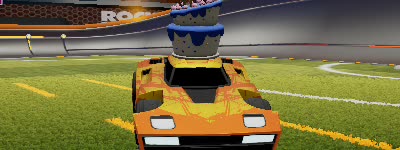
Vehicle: breakout